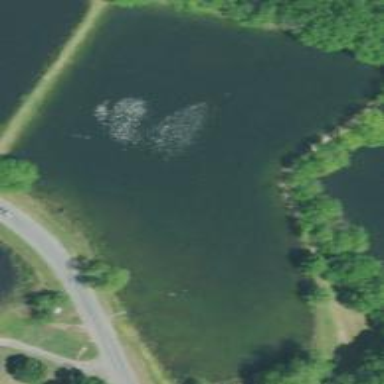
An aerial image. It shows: Peaceful pond surrounded by nature.